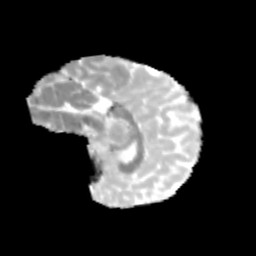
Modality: MD
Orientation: sagittal
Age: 10
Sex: female
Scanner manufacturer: siemens
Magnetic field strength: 3 T
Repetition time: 3.8 s
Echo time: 0.07 s